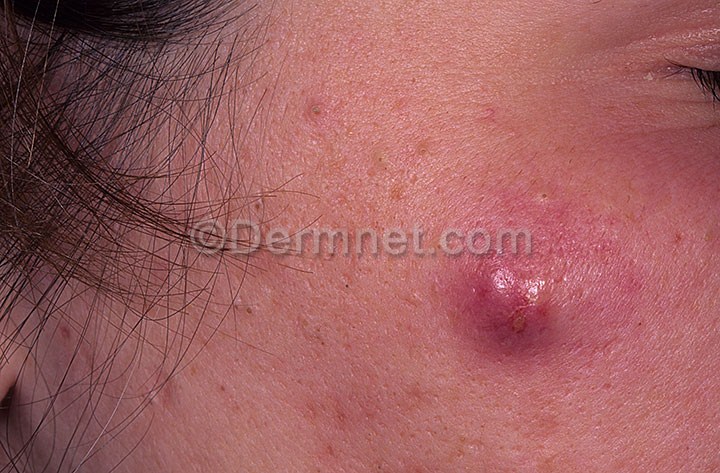
Disease: Seborrheic Keratoses and other Benign Tumors